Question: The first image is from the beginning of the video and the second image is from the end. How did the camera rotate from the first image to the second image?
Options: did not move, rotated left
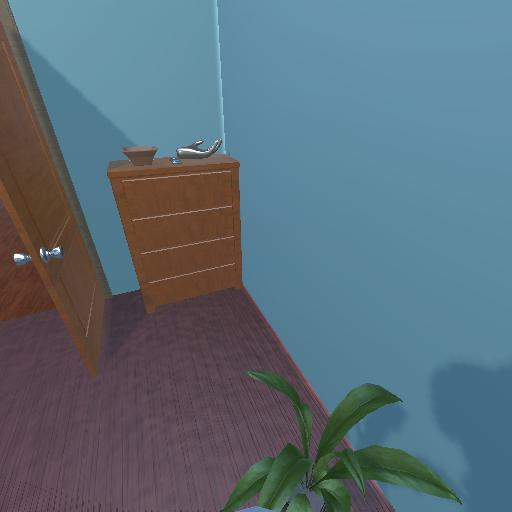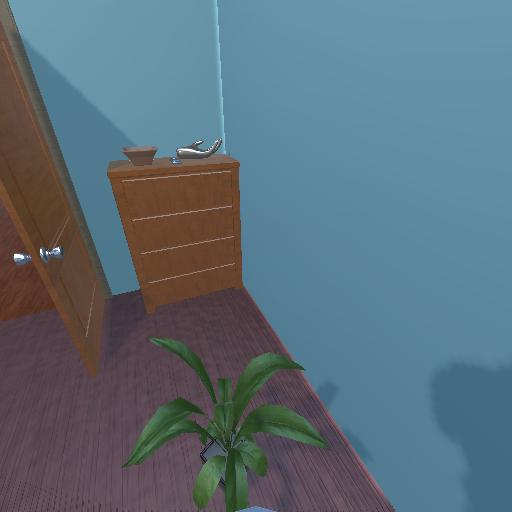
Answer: did not move